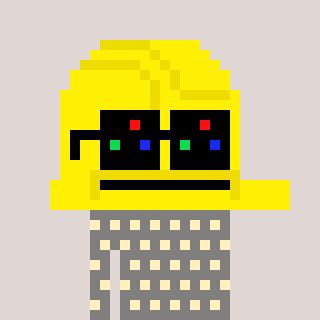
a pixel art character with square black sunglasses, a construction helmet-shaped head and a bluegrey-colored body on a warm background